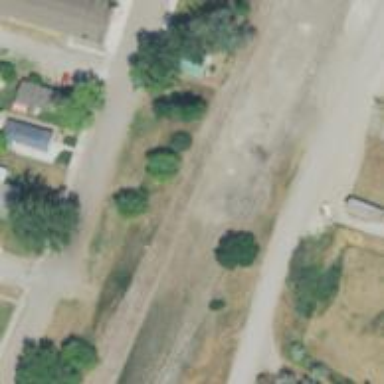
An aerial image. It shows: Railway siding with rails.